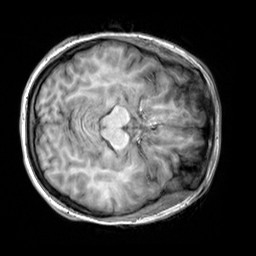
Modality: T1w
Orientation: axial
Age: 21
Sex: female
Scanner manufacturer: siemens
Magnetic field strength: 3 T
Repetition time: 2.3 s
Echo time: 0.00303 s